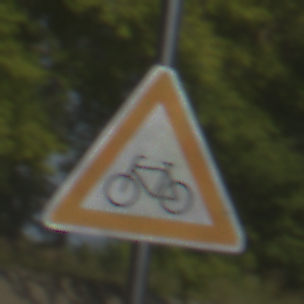
Verkehrszeichen: RadverkehrRechts
Umgebung: Outdoor, Nature
Tageszeit: MorningAfternoon
Wetter: PartlyCloudy
Licht: Natural
Jahreszeit: NotSpecified
Kontrast: HighContrast